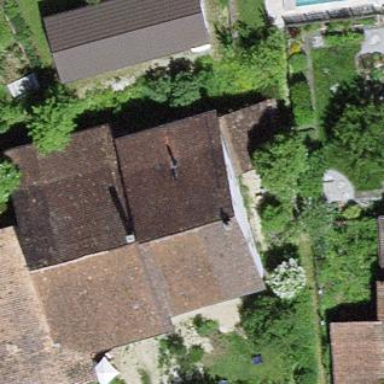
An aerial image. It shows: Simple and straightforward house.